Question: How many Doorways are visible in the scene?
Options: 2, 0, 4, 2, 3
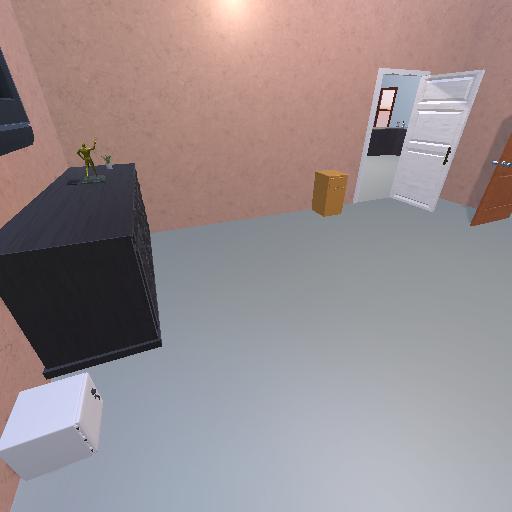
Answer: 2